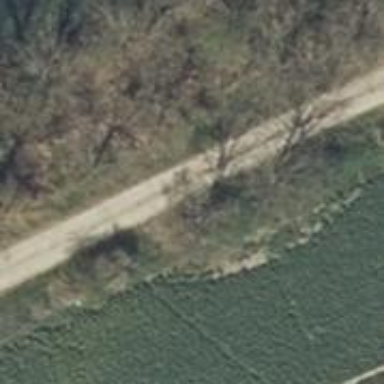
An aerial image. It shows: Unclassified road.